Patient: sex M, age 50
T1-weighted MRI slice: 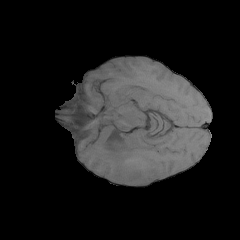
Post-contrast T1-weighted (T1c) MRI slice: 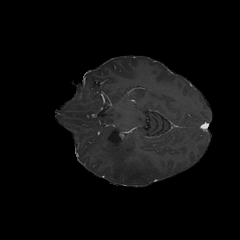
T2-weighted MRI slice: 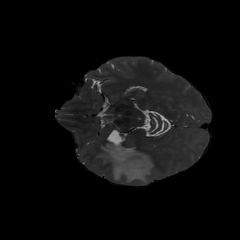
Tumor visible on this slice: yes
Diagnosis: Glioblastoma, IDH-wildtype
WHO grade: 4